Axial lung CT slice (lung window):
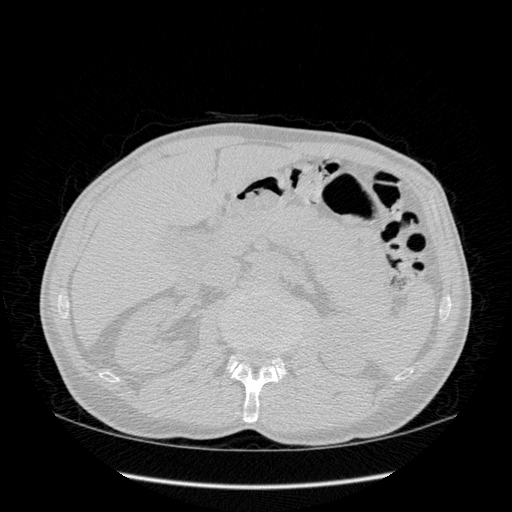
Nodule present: no